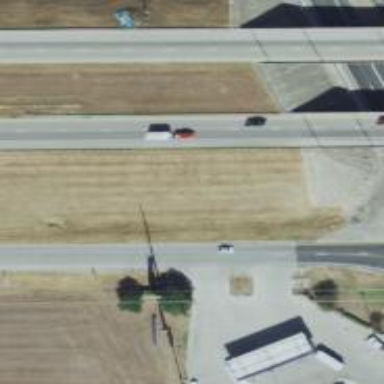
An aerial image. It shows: Asphalt tertiary road with frontage road.